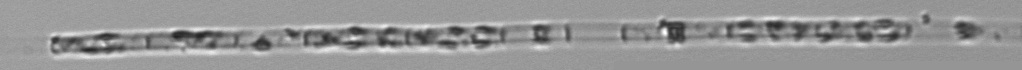
Label: Leptocylindrus